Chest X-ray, PA view. Patient: 52 years old, sex F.
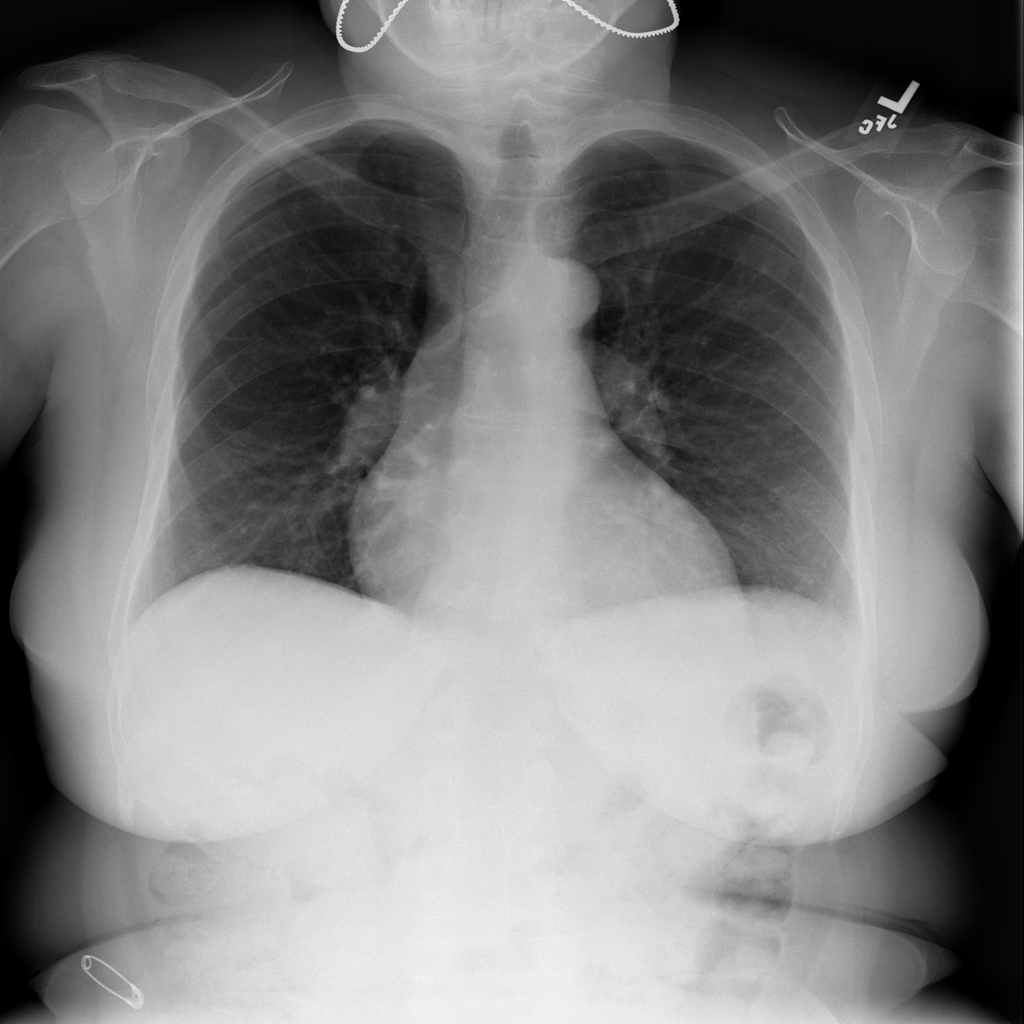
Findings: Cardiomegaly, Effusion